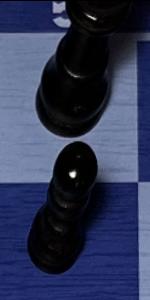
Label: Pawn_Black